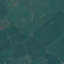
Land use / land cover: Pasture